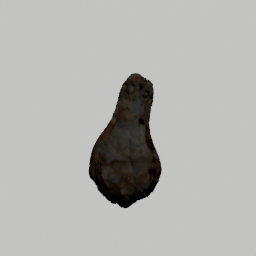
Label: decoration